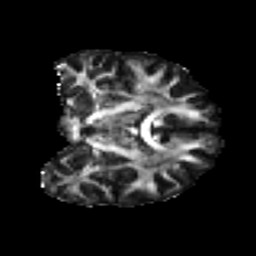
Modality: FA
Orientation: coronal
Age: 24
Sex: male
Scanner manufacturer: ge
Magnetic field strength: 3 T
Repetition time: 7.8 s
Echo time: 0.0606 s